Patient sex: M
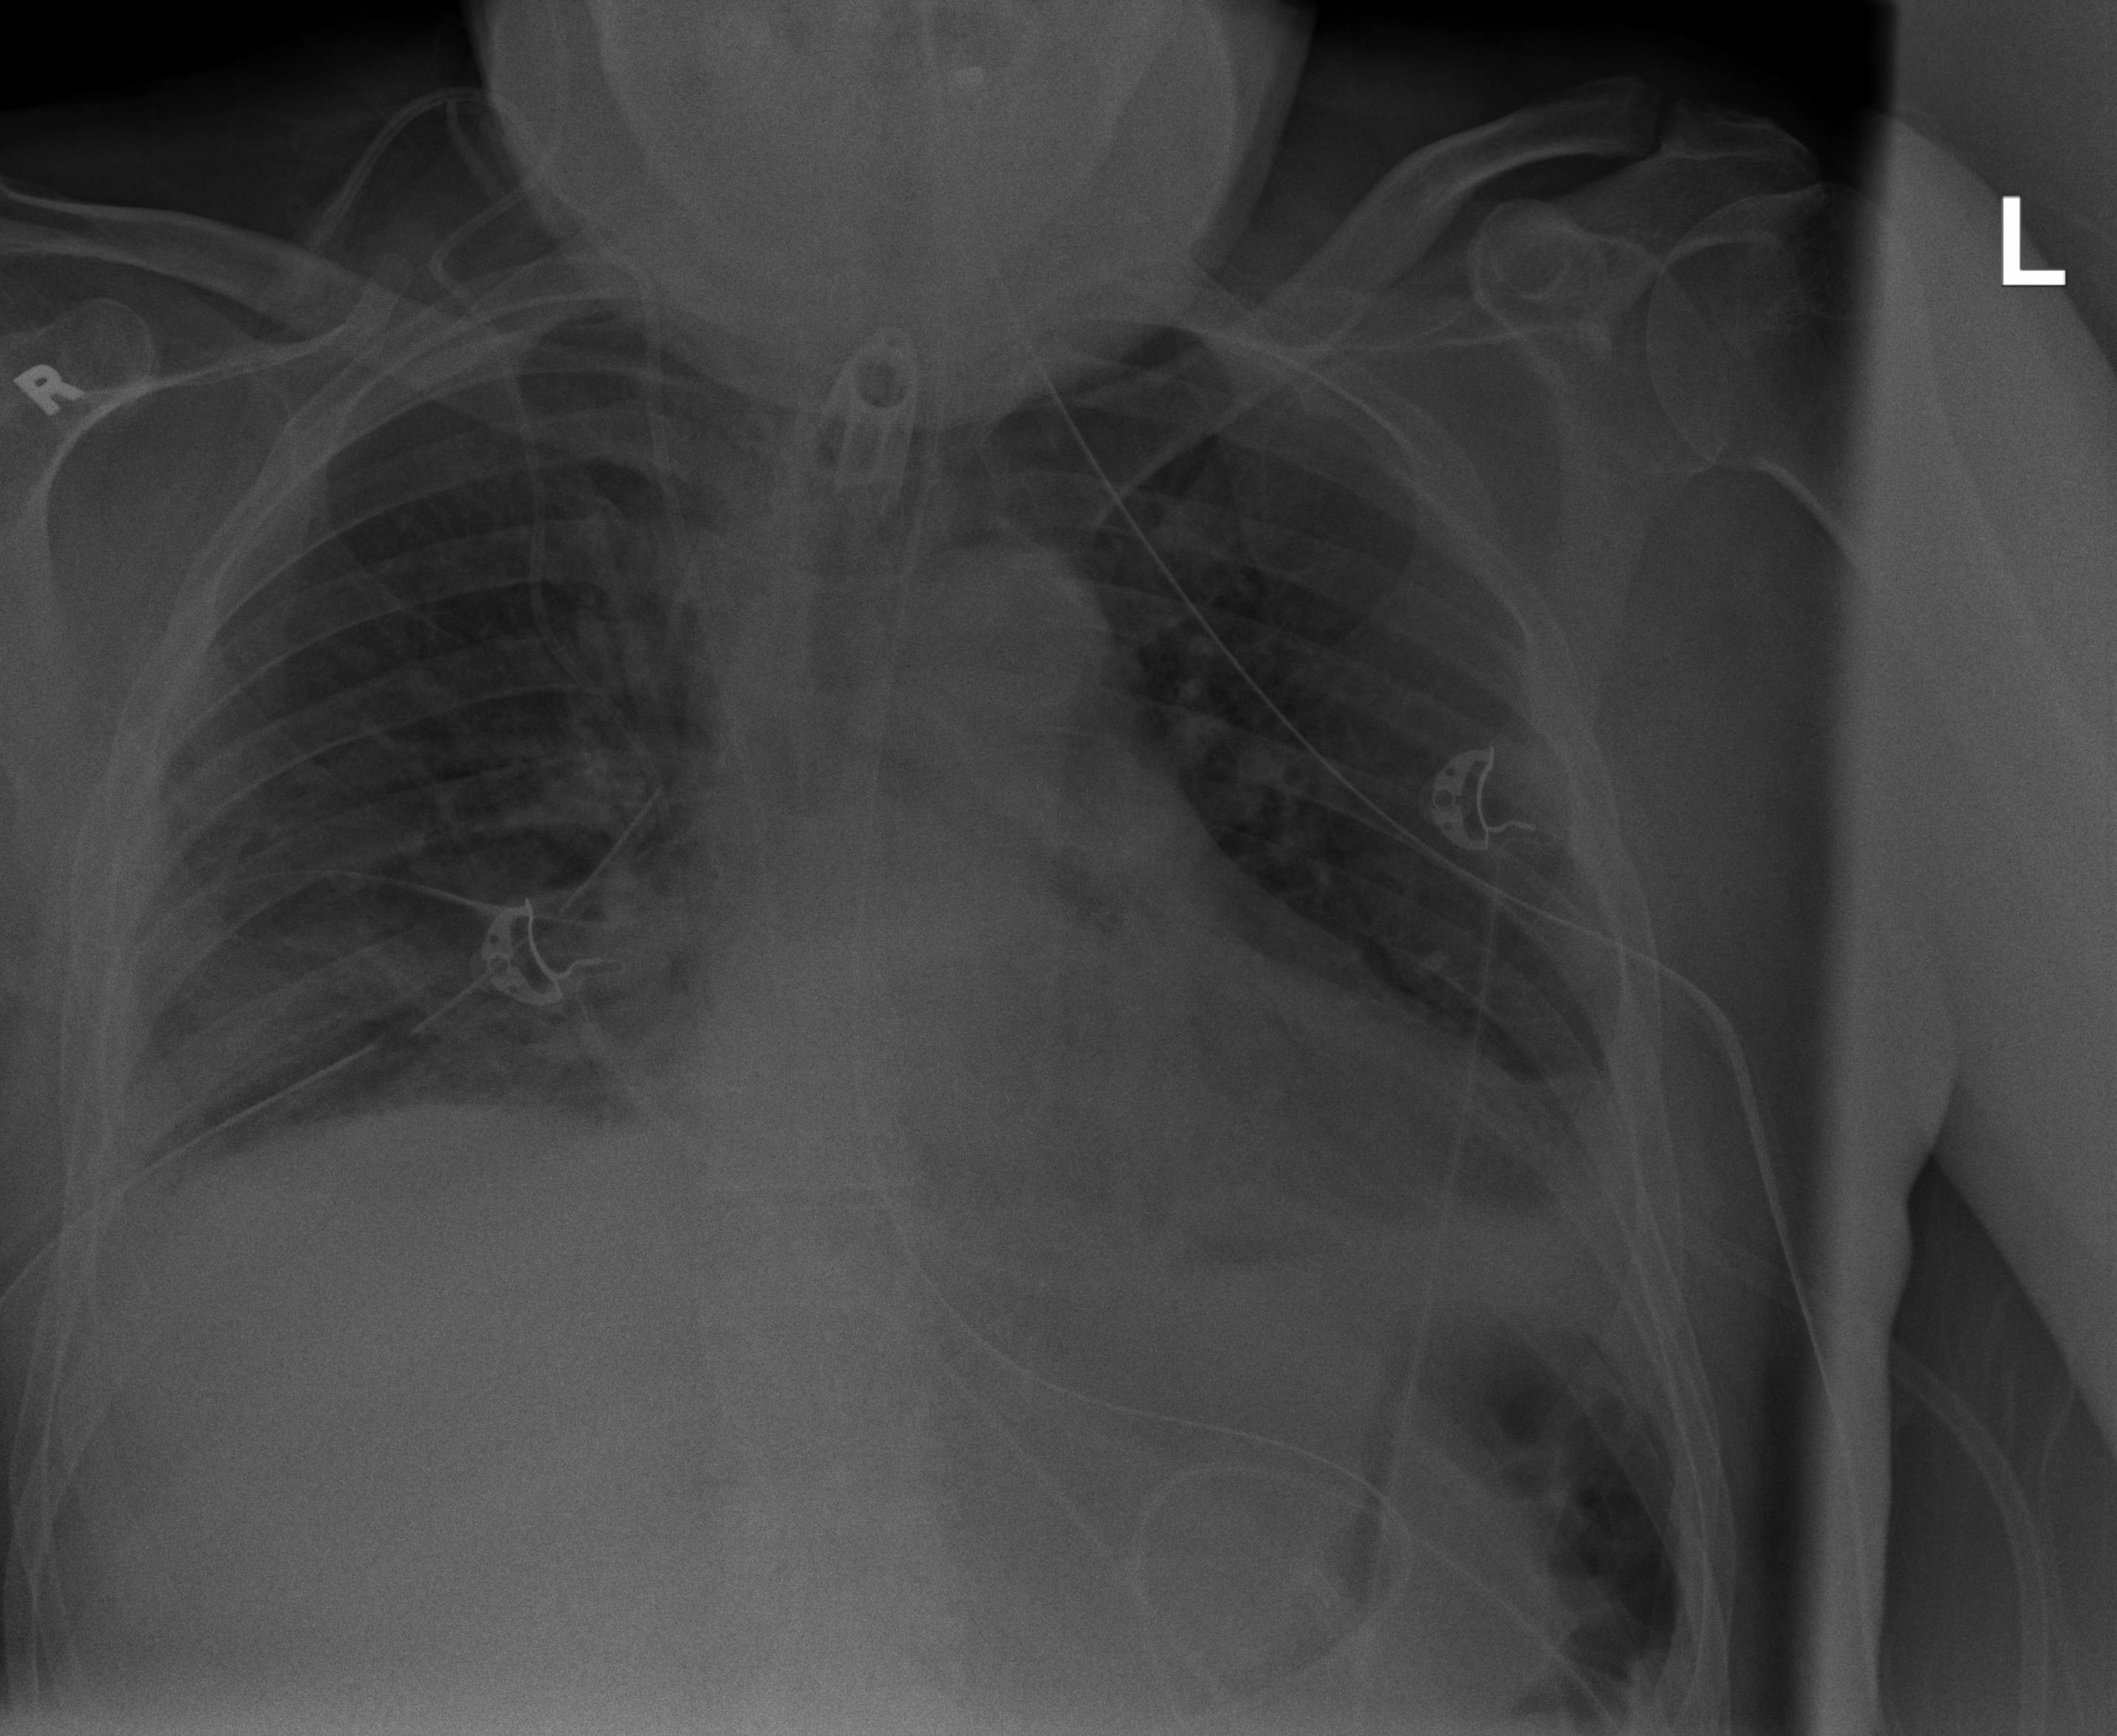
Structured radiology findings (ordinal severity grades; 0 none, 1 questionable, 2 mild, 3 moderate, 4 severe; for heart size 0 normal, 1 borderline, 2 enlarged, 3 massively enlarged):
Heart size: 2
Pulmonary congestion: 0
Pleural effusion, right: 2
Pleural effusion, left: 2
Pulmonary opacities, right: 0
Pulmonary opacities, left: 0
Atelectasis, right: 2
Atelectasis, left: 2